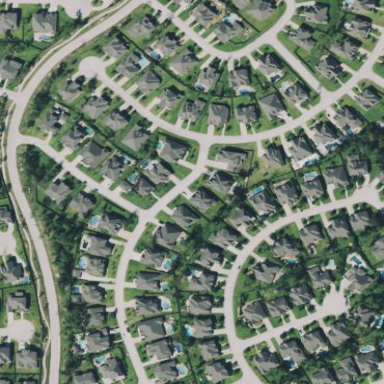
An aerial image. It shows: Residential area within neighborhood.